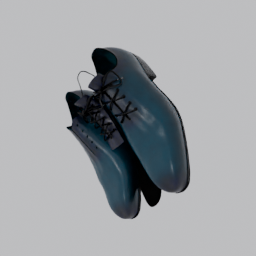
Label: people